Aerial crown-view tile of a tropical tree (Barro Colorado Island, Panama), acquired 20240611:
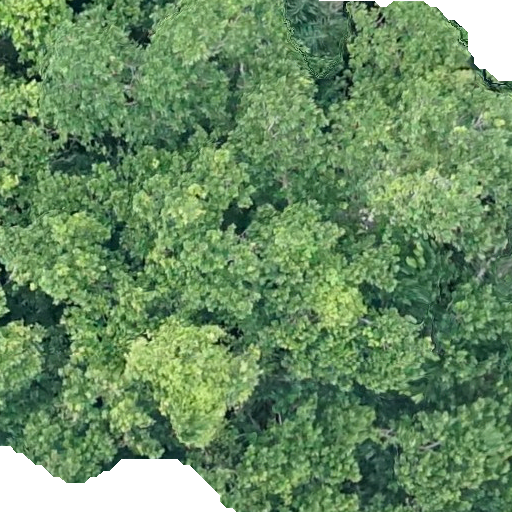
Species: Anacardium excelsum
GBIF accepted scientific name: Anacardium excelsum
Crown area: 591.276 m²